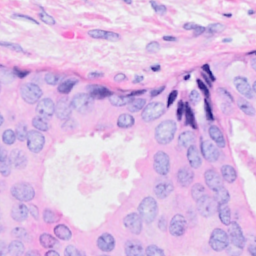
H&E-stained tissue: Breast